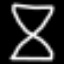
Label: hourglass